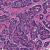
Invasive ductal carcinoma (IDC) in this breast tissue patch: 1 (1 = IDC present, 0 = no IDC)